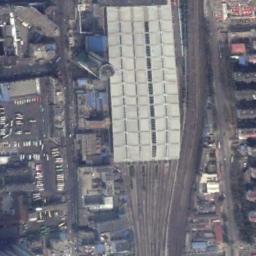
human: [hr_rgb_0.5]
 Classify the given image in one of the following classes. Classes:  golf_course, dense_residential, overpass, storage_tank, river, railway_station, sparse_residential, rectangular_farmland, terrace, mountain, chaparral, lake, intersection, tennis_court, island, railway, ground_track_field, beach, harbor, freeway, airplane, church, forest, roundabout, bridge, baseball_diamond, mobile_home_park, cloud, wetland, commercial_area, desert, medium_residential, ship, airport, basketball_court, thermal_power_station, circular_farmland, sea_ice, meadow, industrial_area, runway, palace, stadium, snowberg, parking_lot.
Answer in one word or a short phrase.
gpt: railway_station